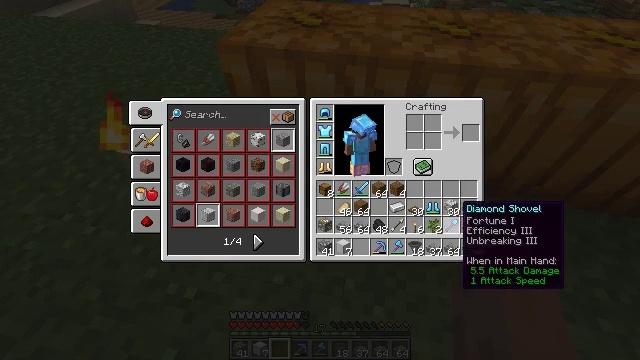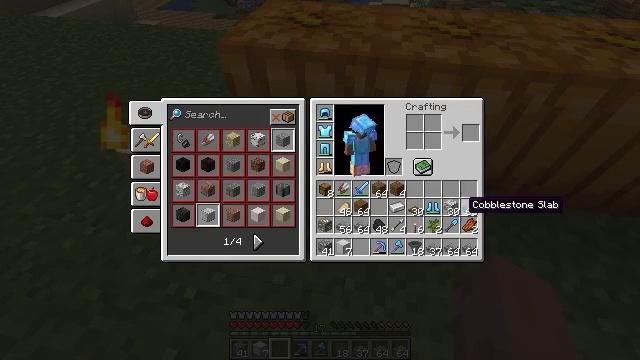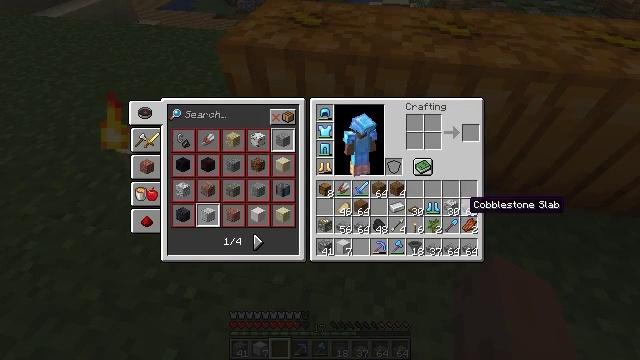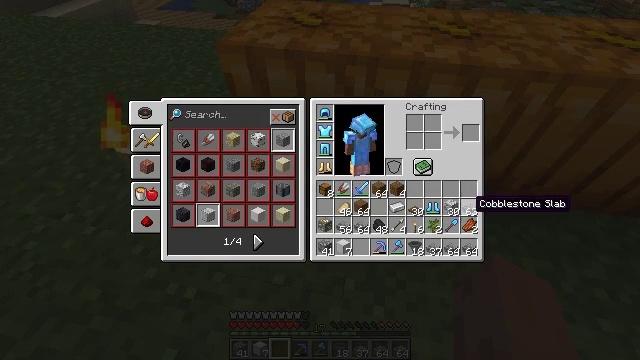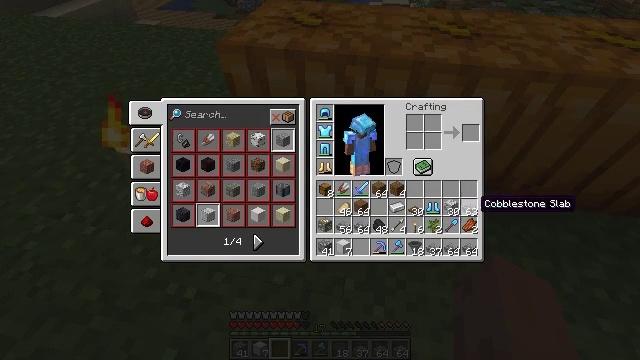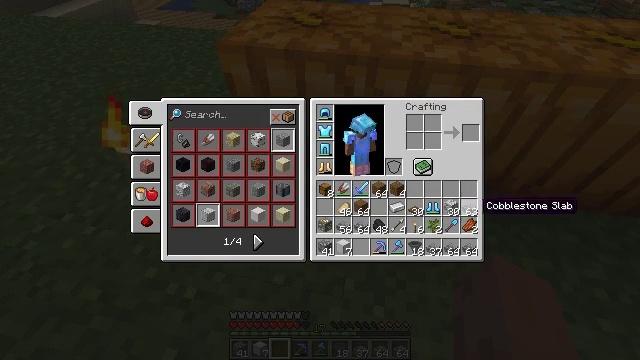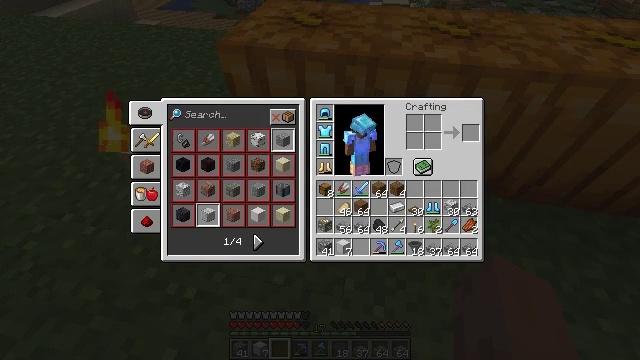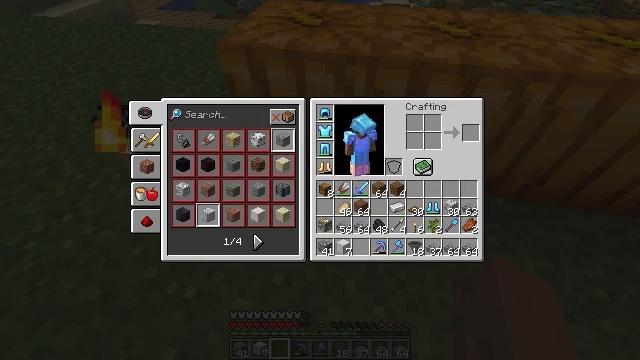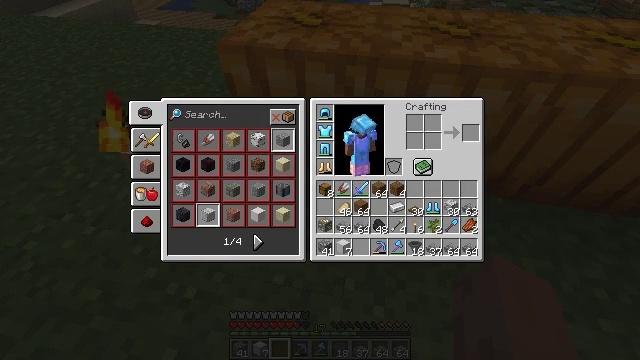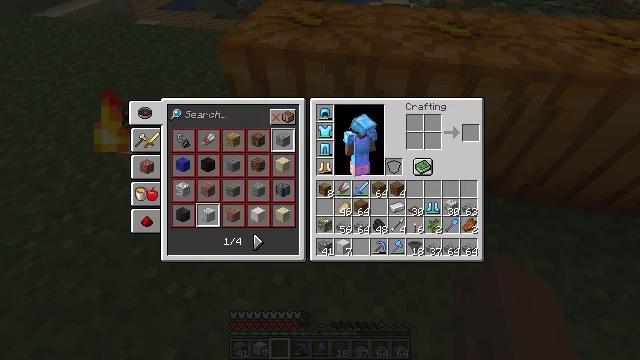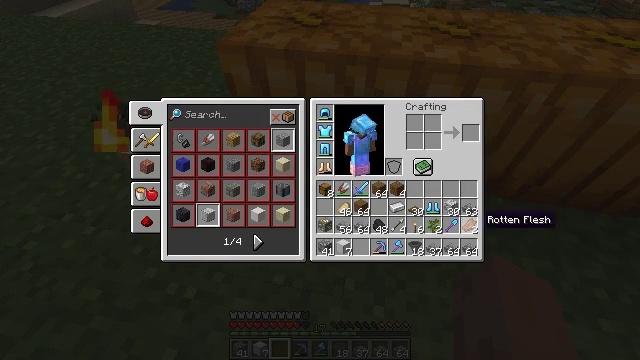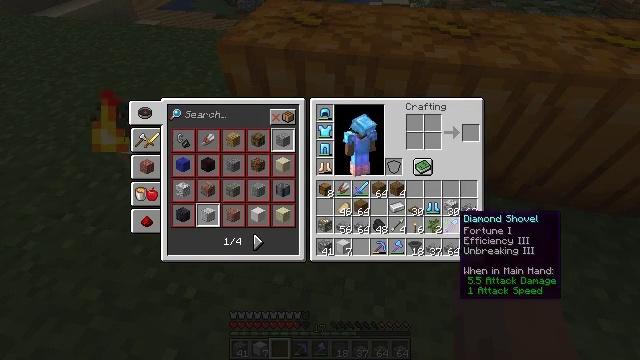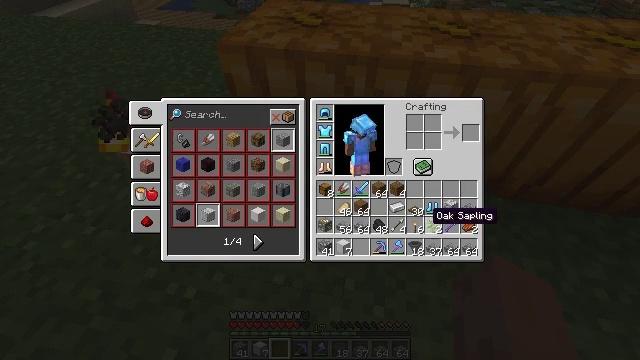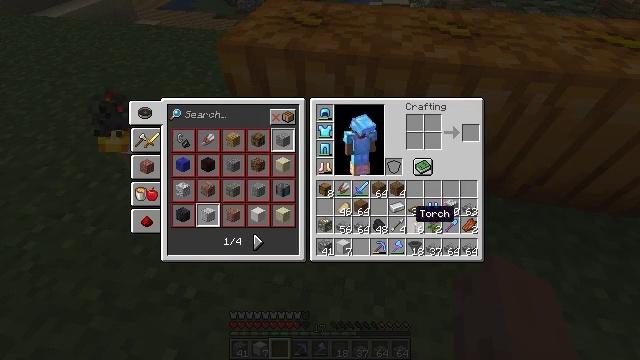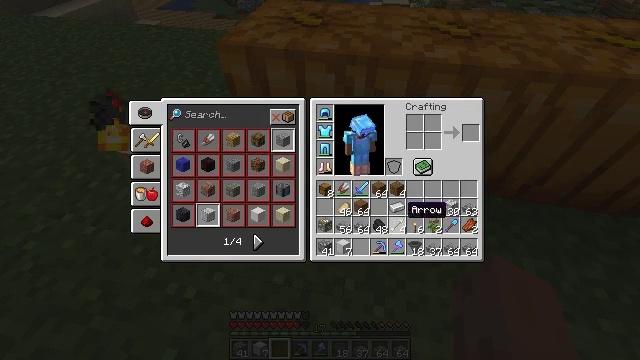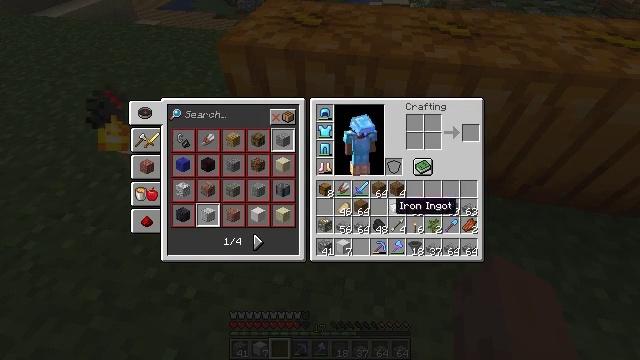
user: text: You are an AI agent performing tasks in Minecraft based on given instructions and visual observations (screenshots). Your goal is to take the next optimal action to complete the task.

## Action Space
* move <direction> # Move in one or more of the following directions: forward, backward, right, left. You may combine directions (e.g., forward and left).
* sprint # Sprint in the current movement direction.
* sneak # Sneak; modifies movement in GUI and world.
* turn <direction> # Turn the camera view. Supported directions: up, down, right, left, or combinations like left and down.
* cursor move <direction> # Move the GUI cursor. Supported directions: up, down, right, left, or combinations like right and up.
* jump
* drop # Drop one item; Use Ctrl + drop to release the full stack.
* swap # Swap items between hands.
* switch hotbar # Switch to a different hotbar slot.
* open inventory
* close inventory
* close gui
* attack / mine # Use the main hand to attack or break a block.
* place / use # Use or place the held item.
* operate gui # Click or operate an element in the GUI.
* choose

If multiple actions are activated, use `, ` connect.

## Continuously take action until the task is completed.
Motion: motion action
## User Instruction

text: Harvest the carved pumpkin for crafting.
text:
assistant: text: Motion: no_op
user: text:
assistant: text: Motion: no_op
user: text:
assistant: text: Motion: no_op
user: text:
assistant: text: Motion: no_op
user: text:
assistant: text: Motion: no_op
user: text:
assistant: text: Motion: no_op
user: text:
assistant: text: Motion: no_op
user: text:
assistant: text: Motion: no_op
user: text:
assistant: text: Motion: no_op
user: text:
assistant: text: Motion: no_op
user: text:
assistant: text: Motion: cursor move left
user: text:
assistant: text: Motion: cursor move left
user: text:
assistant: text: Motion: cursor move left
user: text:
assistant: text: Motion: cursor move left
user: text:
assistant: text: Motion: cursor move left
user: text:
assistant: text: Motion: no_op
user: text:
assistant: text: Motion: cursor move left
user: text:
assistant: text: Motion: no_op
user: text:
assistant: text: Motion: cursor move left
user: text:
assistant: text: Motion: no_op
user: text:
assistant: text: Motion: no_op
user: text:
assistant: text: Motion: no_op
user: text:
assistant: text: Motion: no_op
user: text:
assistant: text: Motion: no_op
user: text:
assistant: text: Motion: no_op
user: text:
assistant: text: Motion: operate gui
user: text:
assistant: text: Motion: operate gui
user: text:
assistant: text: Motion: cursor move down
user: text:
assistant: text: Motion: cursor move down
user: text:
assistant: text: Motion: cursor move down